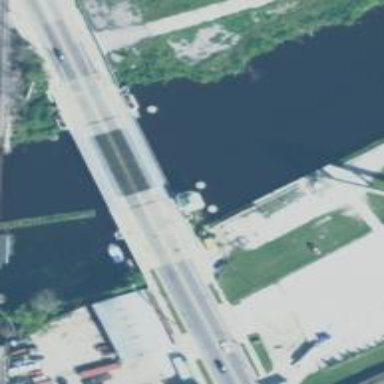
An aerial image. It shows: Secondary road crossing bascule bridge.